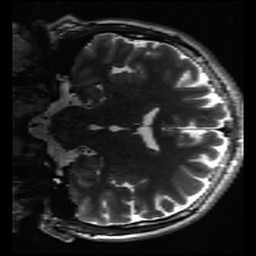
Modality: inplaneT2
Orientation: coronal